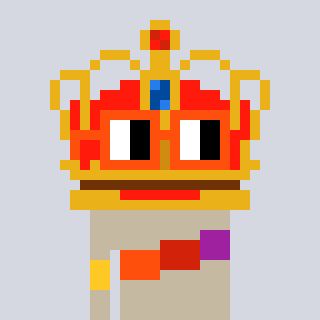
a pixel art character with square orange glasses, a crown-shaped head and a bege-colored body on a cool background